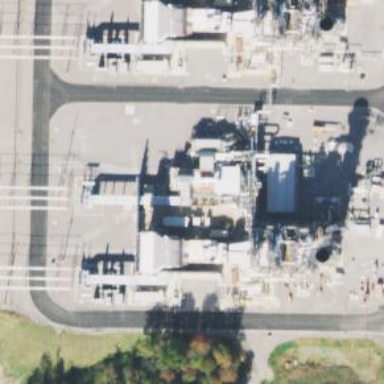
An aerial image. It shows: Gas turbine generator is in use.